Field crop: maize
Growth stage: 1
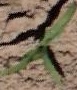
Species: maize